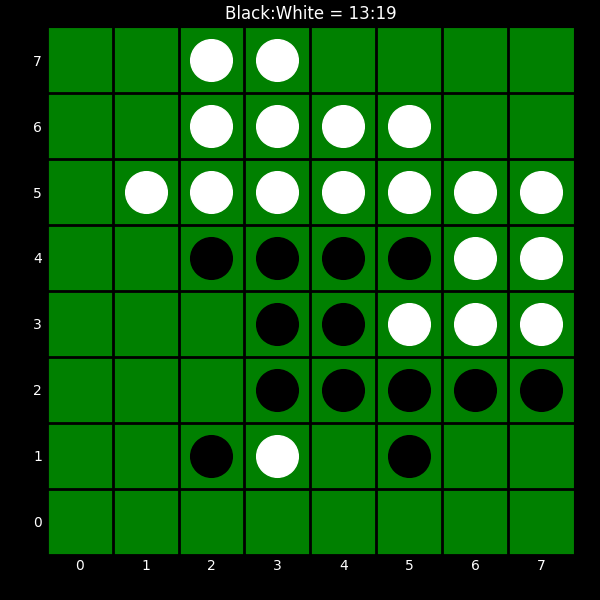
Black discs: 13
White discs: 19